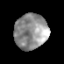
Tissue: prostate
Cell type: Epithelial cells
Senescence score: 0.331
Nuclear area (px): 1145
Mean DAPI intensity: 145.61